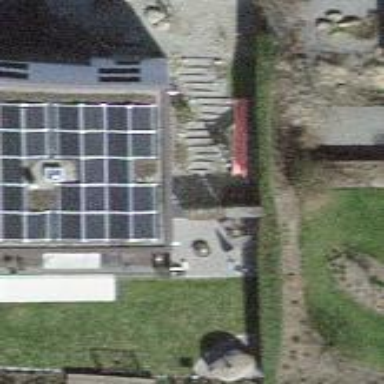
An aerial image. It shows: Solar power generator.